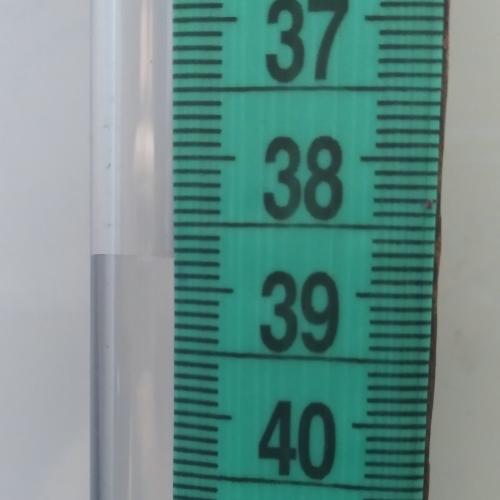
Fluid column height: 38.8 cm